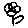
Label: flower